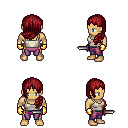
a pixel art fantasy rpg character, male body template, human, tanned skin, white pirate shirt, magenta pants, brunette left-swept hairstyle, gold gloves, dagger, four views (front, back, left, right), 2x2 character sprite sheet, small pixel art, hard edges, no anti-aliasing